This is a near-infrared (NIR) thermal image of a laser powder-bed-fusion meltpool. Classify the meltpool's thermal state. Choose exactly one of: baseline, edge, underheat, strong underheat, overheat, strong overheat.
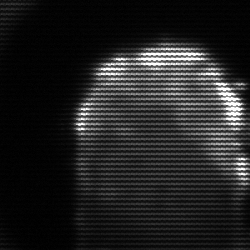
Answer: baseline